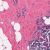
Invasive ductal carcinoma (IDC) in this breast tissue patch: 0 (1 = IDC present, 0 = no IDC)